Question: I have the coordinate for northeast, southwest and center coordinates for a country Philippines
but it does not zoom in there. This is the code I am using in OnAppear in the map view
'''
@State private var region = MKCoordinateRegion()
var body: some View {
Map(coordinateRegion: $region)
.edgesIgnoringSafeArea(.all)
.onAppear() {
region = MapTool.getPARCoordinateRegion()
}
}
'''
'''
static func getPARCoordinateRegion() -> MKCoordinateRegion {
let ph = getPHCountryPlaceMark()
let southWestPoint = MKMapPoint(x: ph.southWestLongitude, y: ph.southWestLatitude)
let northEastPoint = MKMapPoint(x: ph.northEastLongitude, y: ph.northEastLatitude)
let northWestPoint = MKMapPoint(x: southWestPoint.x, y: northEastPoint.y)
let mapRectWidth = northEastPoint.x - northWestPoint.x
let mapRectHeight = northWestPoint.y - southWestPoint.y
return MKCoordinateRegion(MKMapRect(x: southWestPoint.x, y: southWestPoint.y, width: mapRectWidth, height: mapRectHeight))
}
'''
'''
static func getPHCountryPlaceMark() -> CountryPlaceMark {
let countryPlaceMark = CountryPlaceMark()
countryPlaceMark.longName = "Philippines"
countryPlaceMark.shortName = "PH"
countryPlaceMark.centerLatitude = 12.879721
countryPlaceMark.centerLongitude = 121.774017
countryPlaceMark.southWestLatitude = 4.613444
countryPlaceMark.southWestLongitude = 116.931557
countryPlaceMark.northEastLatitude = 19.574024
countryPlaceMark.northEastLongitude = 126.604384
return countryPlaceMark
}
'''
But instead zooms here. Thoughts?

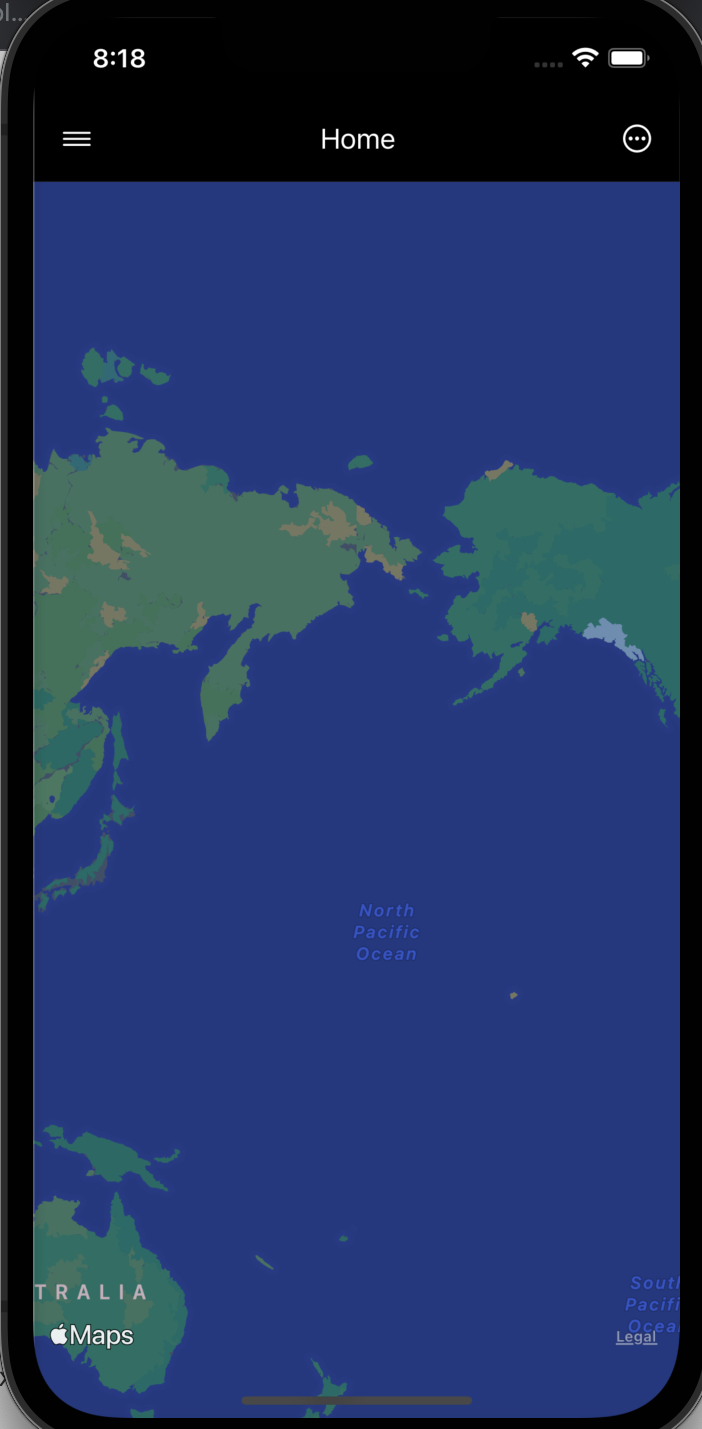
Answer: I don't work with MKMapPoints but give this a try:
'''
let coordinates = [CLLocationCoordinate2D(latitude: 4.613444, longitude: 116.931557), CLLocationCoordinate2D(latitude: 19.574024, longitude: 126.604384)]
func getPARCoordinateRegion() -> MKCoordinateRegion {
return MKCoordinateRegion(makeRect(coordinates: coordinates))
}
func makeRect(coordinates: [CLLocationCoordinate2D]) -> MKMapRect {
let rects = coordinates.lazy.map { MKMapRect(origin: MKMapPoint($0), size: MKMapSize()) }
let fittingRect = rects.reduce(MKMapRect.null) { $0.union($1) }
return fittingRect
}
'''